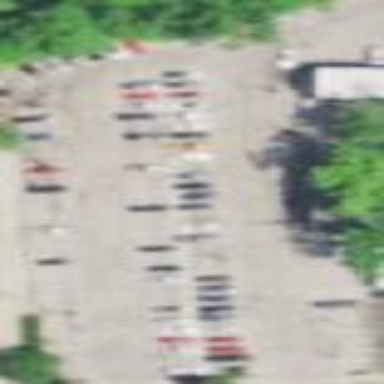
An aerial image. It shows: Street-side parking area.